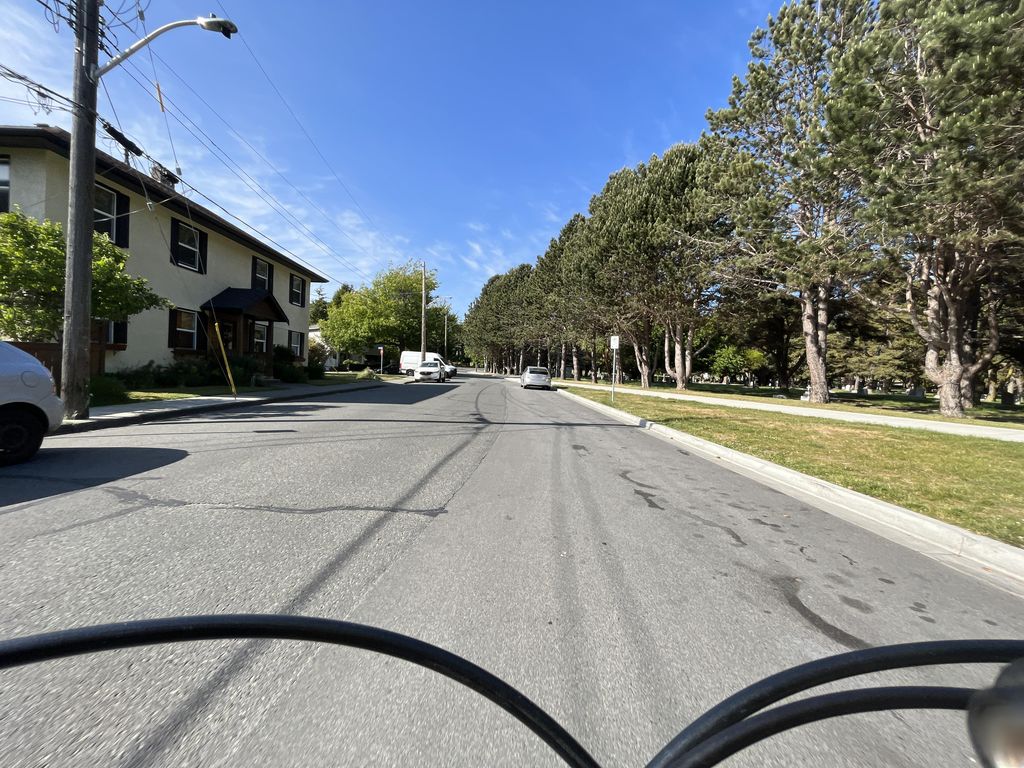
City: victoria